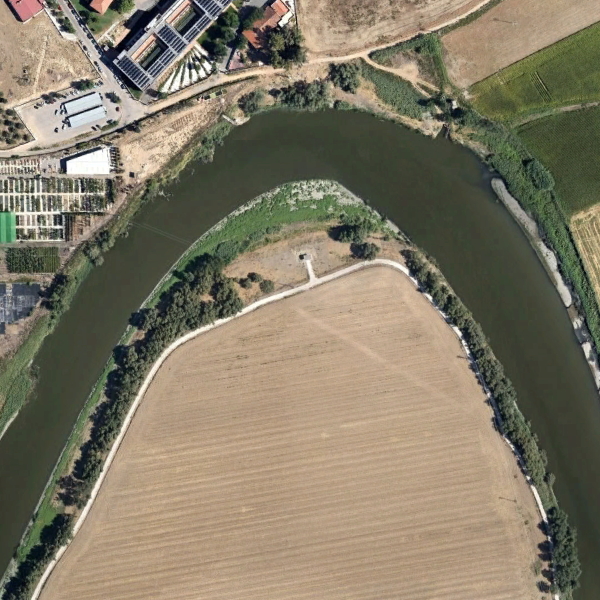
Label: River